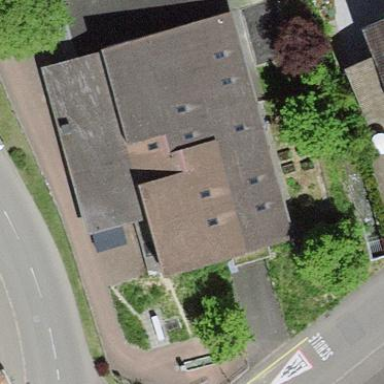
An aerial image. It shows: Kindergarten building.